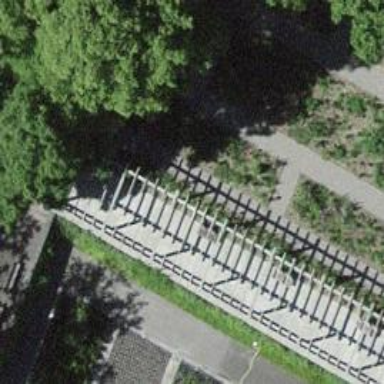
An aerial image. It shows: Bench for seating.